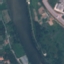
Land use / land cover: River